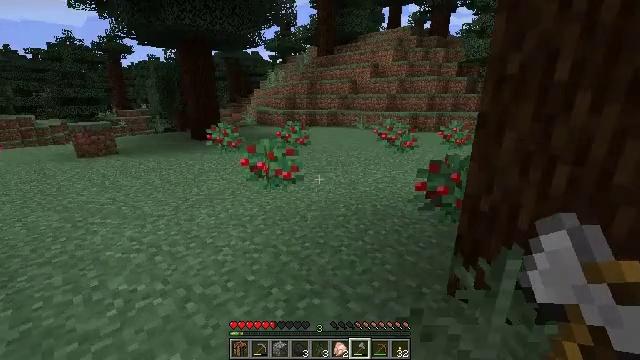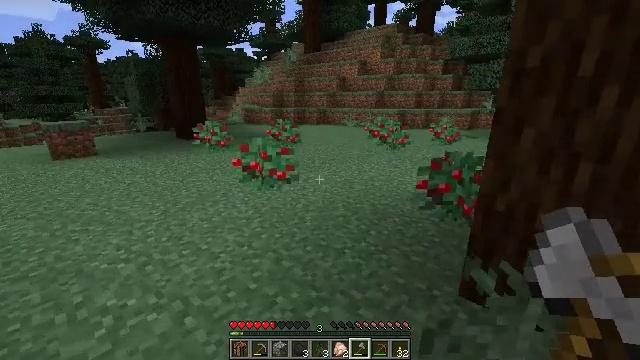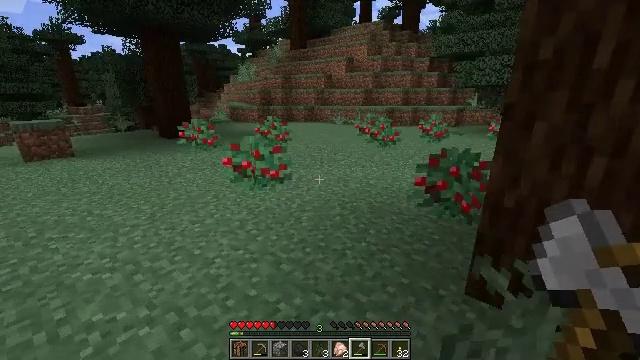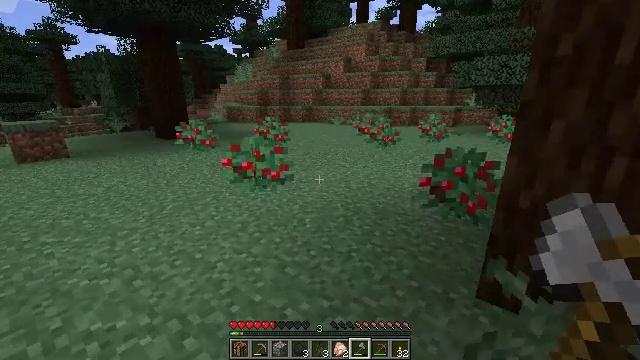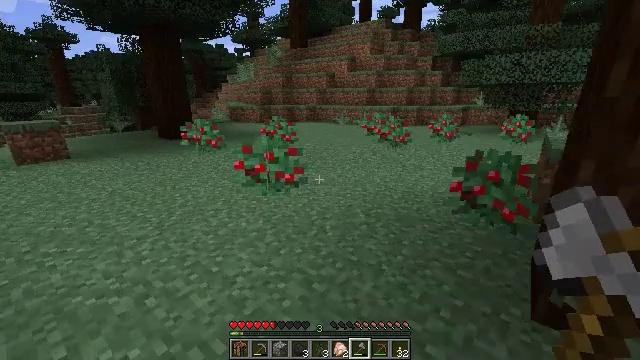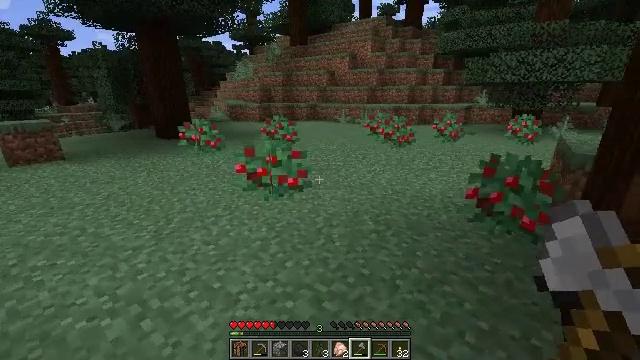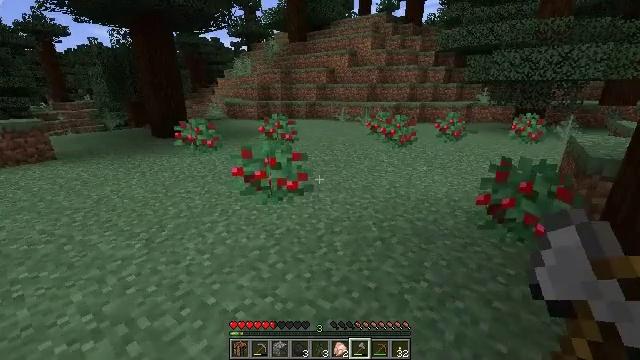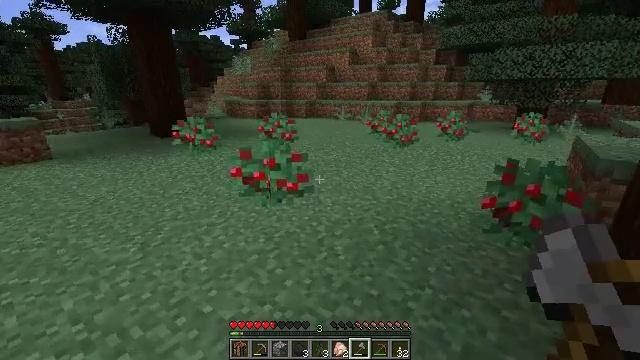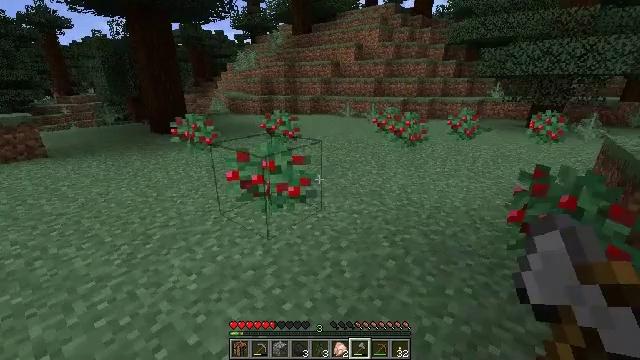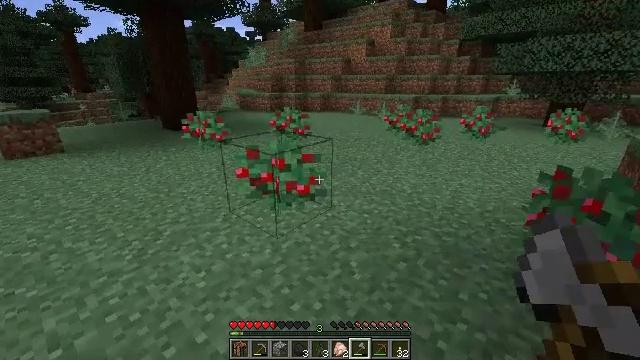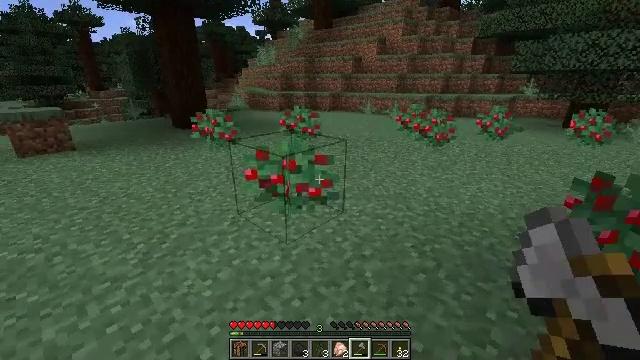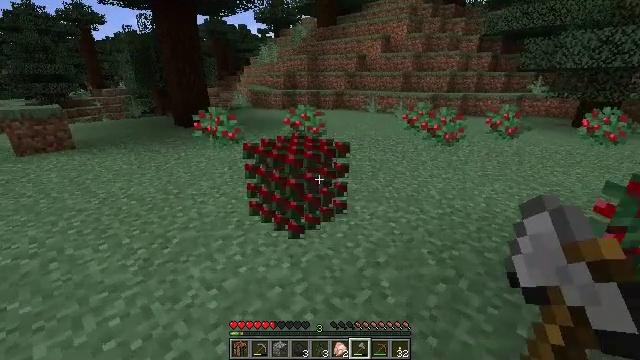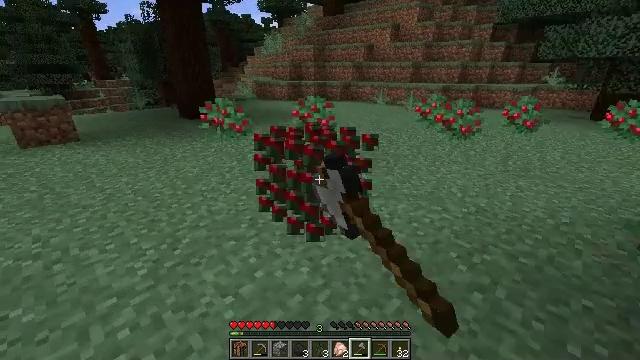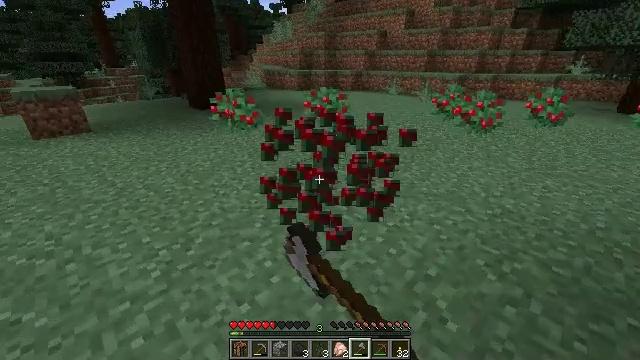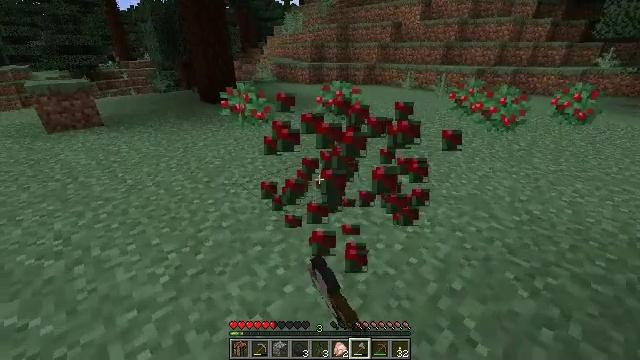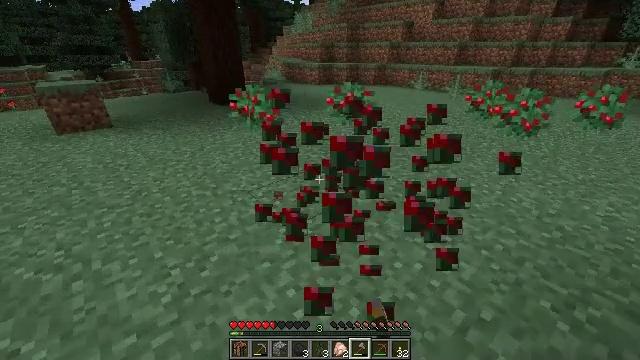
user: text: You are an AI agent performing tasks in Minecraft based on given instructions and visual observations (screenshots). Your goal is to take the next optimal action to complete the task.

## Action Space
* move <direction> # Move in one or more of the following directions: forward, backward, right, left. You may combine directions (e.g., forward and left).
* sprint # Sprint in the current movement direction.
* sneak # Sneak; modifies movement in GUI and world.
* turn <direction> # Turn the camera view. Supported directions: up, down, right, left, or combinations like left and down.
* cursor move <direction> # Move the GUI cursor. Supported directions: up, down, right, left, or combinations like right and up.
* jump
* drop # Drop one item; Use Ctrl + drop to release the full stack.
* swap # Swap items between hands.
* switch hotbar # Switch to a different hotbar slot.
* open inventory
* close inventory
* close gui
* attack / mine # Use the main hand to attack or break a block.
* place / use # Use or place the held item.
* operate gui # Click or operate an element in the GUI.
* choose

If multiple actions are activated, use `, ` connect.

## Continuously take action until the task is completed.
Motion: motion action
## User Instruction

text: Gather sweet berries from the bush.
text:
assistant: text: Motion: move forward and move left, turn right
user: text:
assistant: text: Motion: move forward and move left, turn right
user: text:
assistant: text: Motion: move forward and move left
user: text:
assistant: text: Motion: move forward and move left
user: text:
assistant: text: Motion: move forward
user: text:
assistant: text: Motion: move forward
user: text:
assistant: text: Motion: move forward
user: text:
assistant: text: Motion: move forward
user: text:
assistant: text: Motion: move forward and move left, turn left
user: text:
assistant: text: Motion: move forward and move left, turn left
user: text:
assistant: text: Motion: move forward and move left, attack / mine
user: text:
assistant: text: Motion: move forward and move left, turn down, attack / mine
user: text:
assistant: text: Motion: move forward, turn left and down, attack / mine
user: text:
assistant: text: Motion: turn left and down, attack / mine
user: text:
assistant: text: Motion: move forward, turn left
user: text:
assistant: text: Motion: move forward, turn left
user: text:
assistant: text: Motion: move forward
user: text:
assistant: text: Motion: move forward, turn left and up
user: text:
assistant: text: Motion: move forward, turn left and up
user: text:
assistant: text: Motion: move forward
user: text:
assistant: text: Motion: move forward
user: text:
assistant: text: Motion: move forward, turn left
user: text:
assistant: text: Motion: move forward, turn left
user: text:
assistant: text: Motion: move forward and move left
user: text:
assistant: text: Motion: move forward and move left, turn left
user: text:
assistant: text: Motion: move forward and move left
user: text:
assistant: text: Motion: move forward and move left
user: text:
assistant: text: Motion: move forward and move left
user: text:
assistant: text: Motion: move forward, turn right and down, attack / mine
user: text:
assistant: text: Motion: move forward, attack / mine